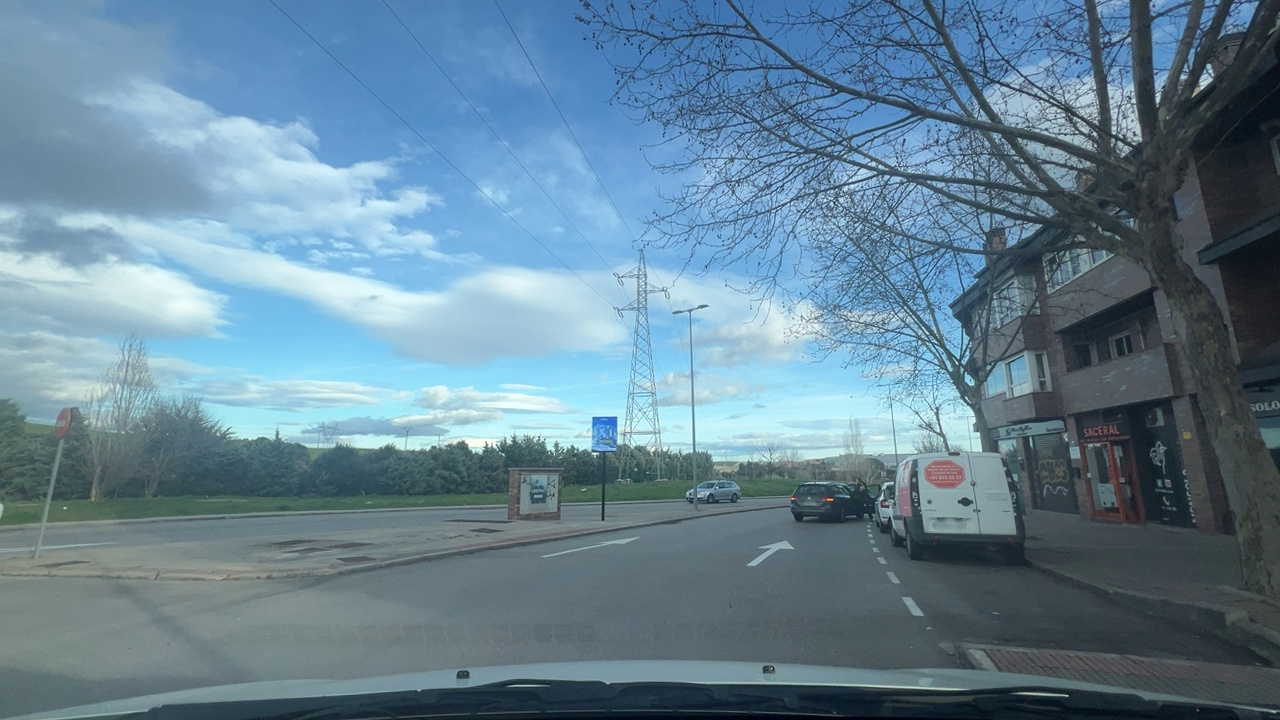
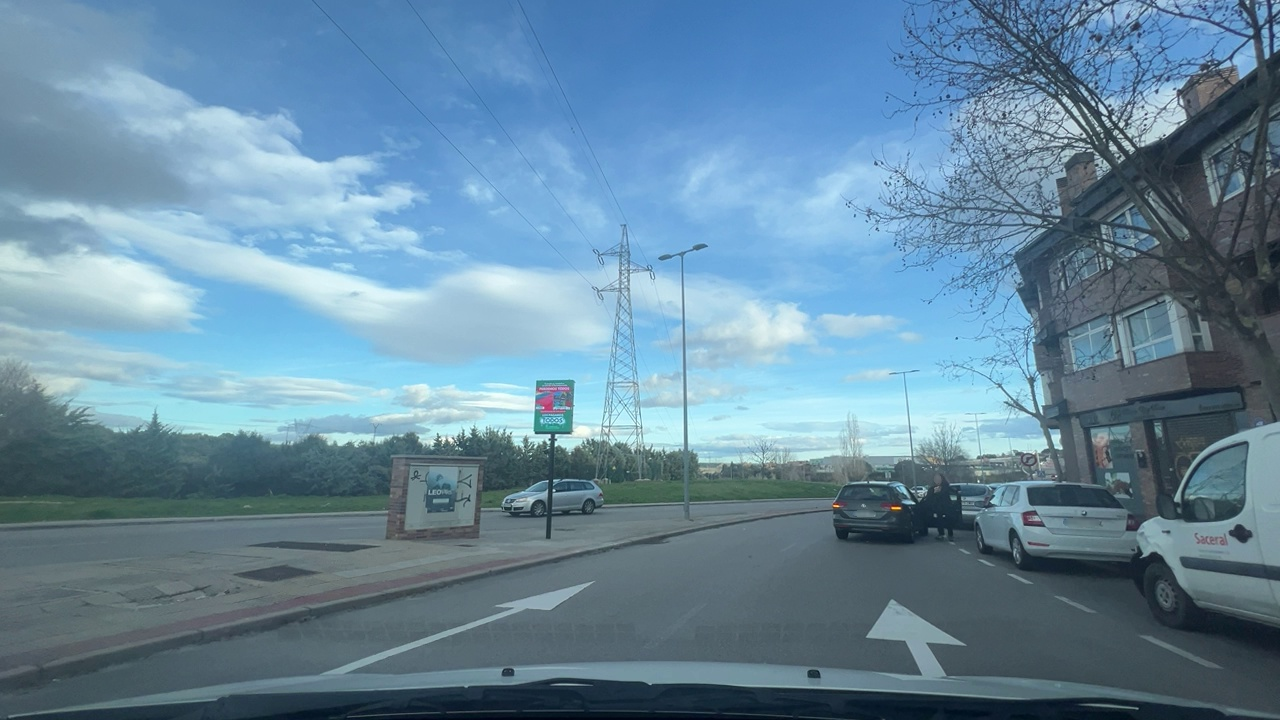
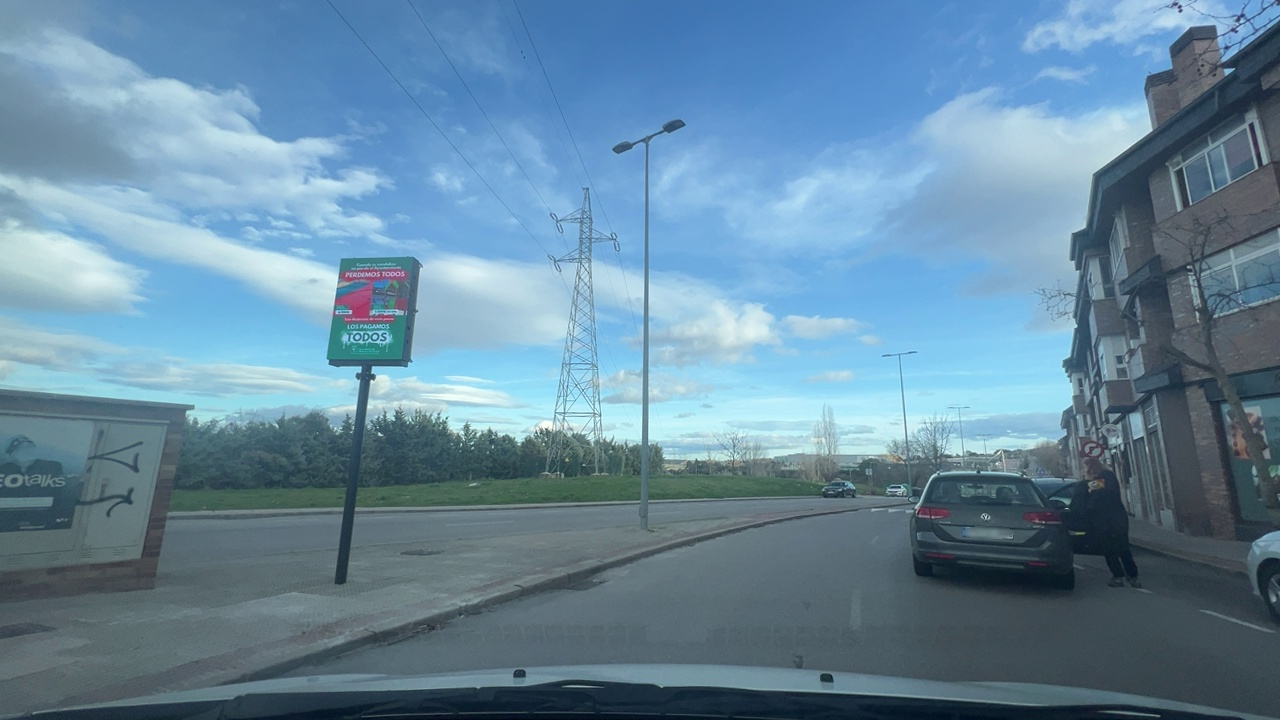
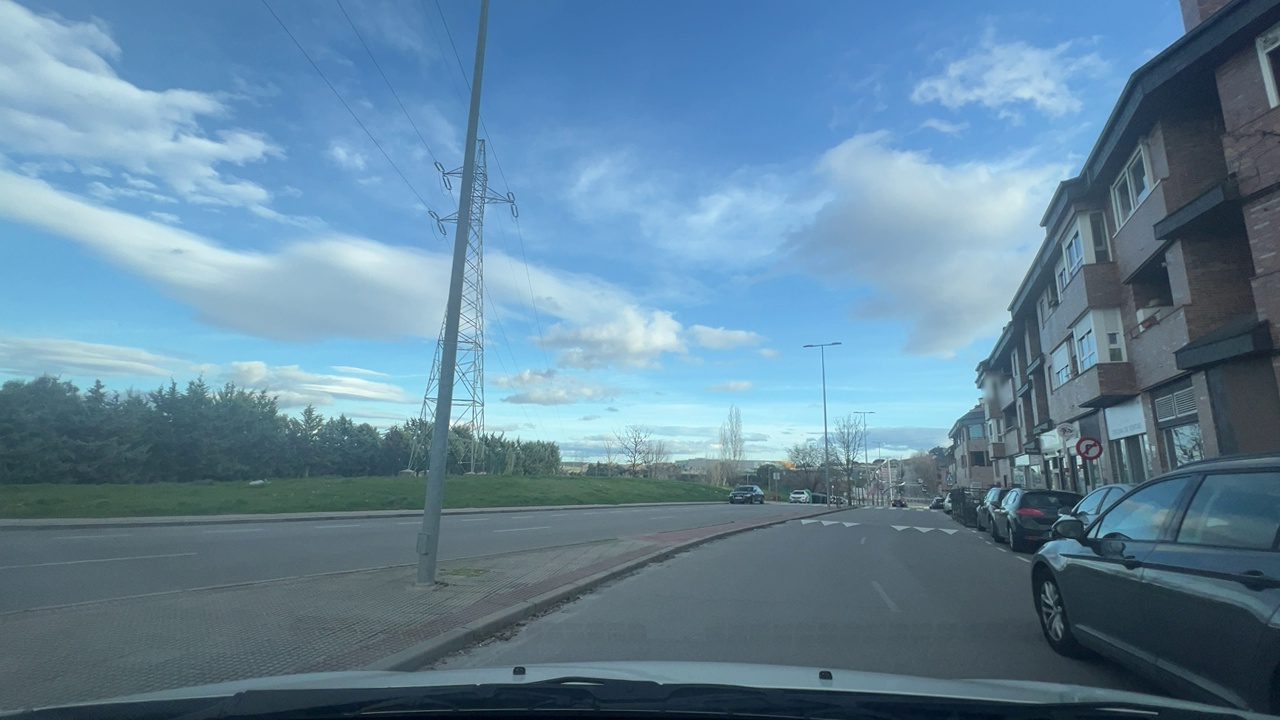
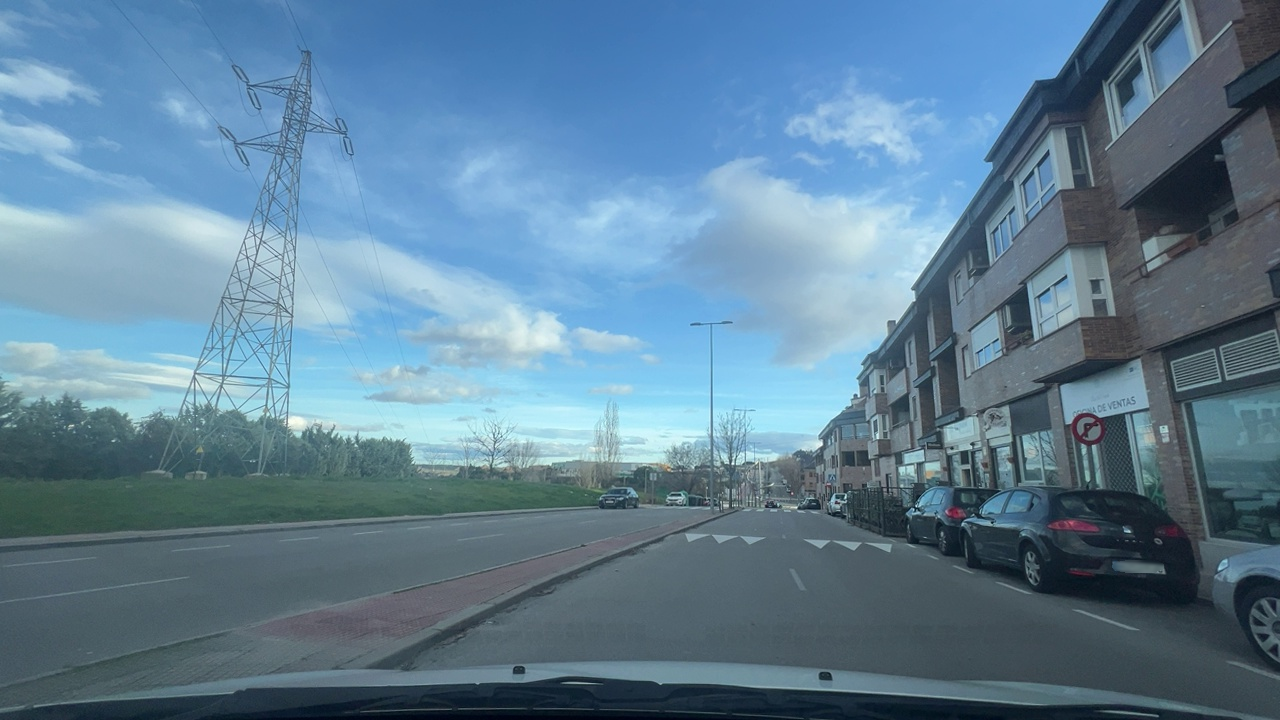
Situation: Pedestrian
Question: Is the ego vehicle traveling on a narrow street with sidewalks or bike lanes directly adjacent to the roadway?
Answer: No
Reasoning: The road is wide, with no sidewalks or bike lanes directly next to the ego lane.

Situation: Pedestrian
Question: Are pedestrians or cyclists moving alongside the ego vehicle on the right side?
Answer: Yes
Reasoning: A pedestrian or cyclist is moving near to the ego vehicle on the right side.

Situation: Pedestrian
Question: Is pedestrian's current path intersecting with the trajectory of the ego vehicle?
Answer: Yes
Reasoning: A pedestrian is walking toward the roadway and may enter the ego lane, intersecting its path.

Situation: Pedestrian
Question: Are pedestrians or cyclists moving alongside the ego vehicle on the left side?
Answer: No
Reasoning: There are no pedestrians or cyclists traveling alongside the ego vehicle on the left.